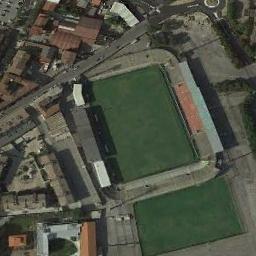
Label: stadium